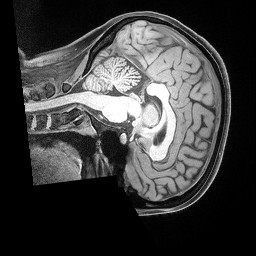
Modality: T1w
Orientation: sagittal
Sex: female
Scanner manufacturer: siemens
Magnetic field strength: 3 T
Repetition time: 2.53 s
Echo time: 0.00169 s